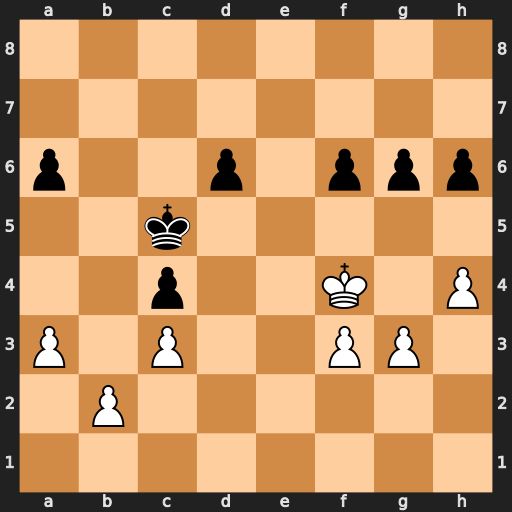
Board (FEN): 8/8/p2p1ppp/2k5/2p2K1P/P1P2PP1/1P6/8
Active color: w
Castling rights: -
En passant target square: -
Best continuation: h5 gxh5 Kf5